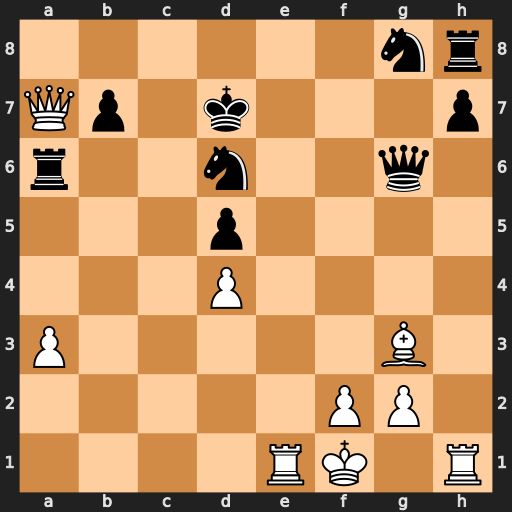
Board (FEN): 6nr/Qp1k3p/r2n2q1/3p4/3P4/P5B1/5PP1/4RK1R
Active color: w
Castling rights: -
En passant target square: -
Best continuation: Qb8 Qd3+ Kg1